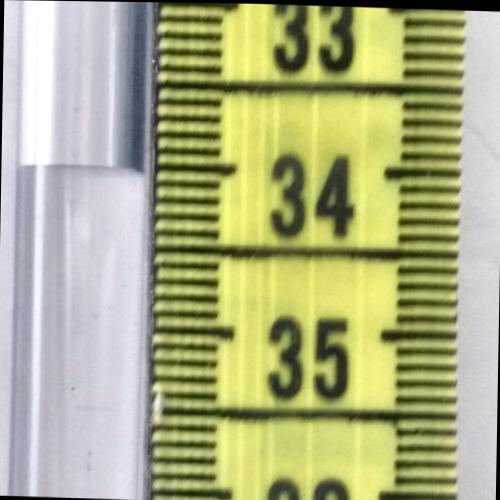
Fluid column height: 34.1 cm